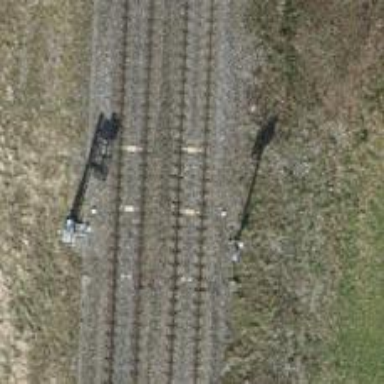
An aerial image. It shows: Railway signal.